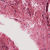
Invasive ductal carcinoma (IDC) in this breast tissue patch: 0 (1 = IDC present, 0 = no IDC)